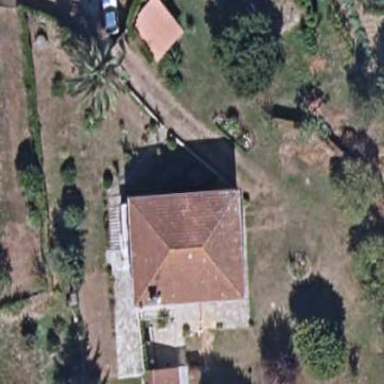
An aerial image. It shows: Simple house.